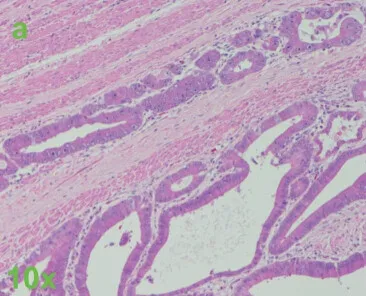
Clinical and histopathological appearances. (a and b) HE staining results from thickened rectum showing adenocarcinoma.
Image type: pathology (h&e)